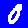
Digit: 0